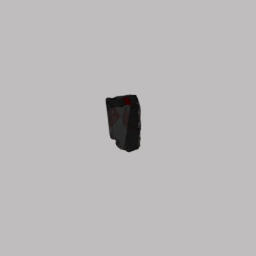
Label: architecture